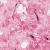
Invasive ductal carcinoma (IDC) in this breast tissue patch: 0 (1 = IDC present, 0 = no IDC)